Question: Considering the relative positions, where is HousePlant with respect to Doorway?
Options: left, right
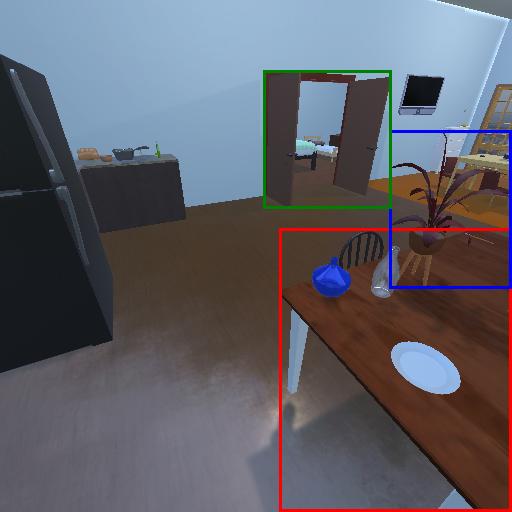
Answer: left